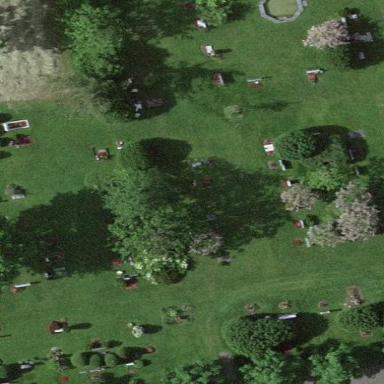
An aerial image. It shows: Sector within cemetery.